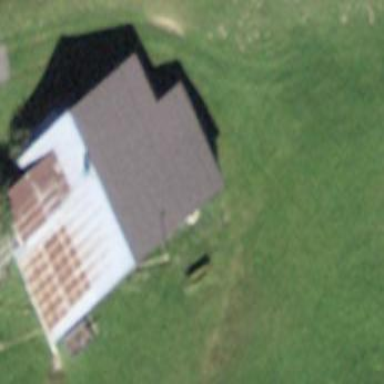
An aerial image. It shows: Rural barn.